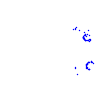
Particle: kaon